Question: How to get/identify unique id in view hierarchy. below is my code snippet fot getChildView(...)
'''
public View getChildView(int groupPosition, final int childPosition, boolean isLastChild, View convertView, ViewGroup parent) {
final ExpandListChild child = (ExpandListChild) getChild(groupPosition, childPosition);
if (convertView == null)
{
LayoutInflater infalInflater = (LayoutInflater) mContext.getSystemService(Context.LAYOUT_INFLATER_SERVICE);
convertView = infalInflater.inflate(R.layout.manage_insurance, null);
}
company = (EditText) convertView.findViewById(R.id.et_CompanyName);
interest = (EditText) convertView.findViewById(R.id.et_Interest);
duration = (EditText) convertView.findViewById(R.id.et_Duration);
btnSave = (Button) convertView.findViewById(R.id.btnSave);
btnDelete = (Button) convertView.findViewById(R.id.btnDelete);
company.setTag(R.id.string_key1, childPosition);
//interest.setTag(childPosition, childPosition);
//duration.setTag(childPosition, childPosition);
btnSave.setTag(R.id.string_key2, childPosition);
//btnDelete.setTag(childPosition, childPosition);
company.setText(child.getCompanyName().toString());
interest.setText(child.getInterest()+"");
duration.setText(child.getDuration()+"");
btnSave.setOnClickListener( new OnClickListener() {
public void onClick(View v) {
int viewtag = (Integer) v.getTag(R.id.string_key2);
if (childPosition == viewtag){
durationValue = (duration.getText().toString().equals("") ? 0.0f : Float.parseFloat(duration.getText().toString()));
interestValue = (interest.getText().toString().equals("") ? 0.0f : Float.parseFloat(interest.getText().toString()));
Log.v("durationValue", "durationValue ======" + durationValue +"========"+ interestValue);
if (checkingForEmptyFields()){
int updatedRows = dbManager.updateInsurance(companyValue, durationValue, 15);
if (updatedRows > 0){
Toast.makeText(mContext, "Successfully updated", Toast.LENGTH_SHORT).show();
mContext.startActivity(new Intent(mContext, InsurancePanelInflator.class));
}
else
{
Toast.makeText(mContext, "Problem occured while updating", Toast.LENGTH_SHORT).show();
}
}
else
{
Toast.makeText(mContext, "Fill Mandatory Fields First", Toast.LENGTH_SHORT).show();
}
}
}
});
'''
Now on click Save button in below image when i getText it always get the bottom row values as all views have same id. Please help me.

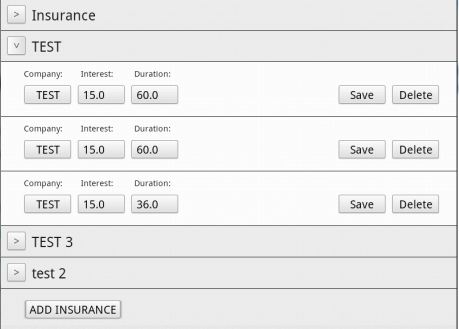
Answer: Oh you are keeping your 'EditText''s in class variables, never do that for 'ListView' items. Doing this will change their reference every time 'getView()' or 'getChildView()' is called and you will end up with dandling reference. Do it like this and you are good to go:
'''
final ExpandListChild child = (ExpandListChild) getChild(groupPosition, childPosition);
if (convertView == null) {
LayoutInflater infalInflater = (LayoutInflater) mContext.getSystemService(Context.LAYOUT_INFLATER_SERVICE);
convertView = infalInflater.inflate(R.layout.manage_insurance, null);
}
final EditText company = (EditText) convertView.findViewById(R.id.et_CompanyName);
final EditText interest = (EditText) convertView.findViewById(R.id.et_Interest);
final EditText duration = (EditText) convertView.findViewById(R.id.et_Duration);
final Button btnSave = (Button) convertView.findViewById(R.id.btnSave);
final Button btnDelete = (Button) convertView.findViewById(R.id.btnDelete);
// no need for tags
company.setText(child.getCompanyName().toString());
interest.setText(child.getInterest()+"");
duration.setText(child.getDuration()+"");
btnSave.setOnClickListener( new OnClickListener() {
public void onClick(View v) {
// no need to test position
durationValue = (duration.getText().toString().equals("") ? 0.0f : Float.parseFloat(duration.getText().toString()));
interestValue = (interest.getText().toString().equals("") ? 0.0f : Float.parseFloat(interest.getText().toString()));
Log.v("durationValue", "durationValue ======" + durationValue +"========"+ interestValue);
if (checkingForEmptyFields()){
int updatedRows = dbManager.updateInsurance(companyValue, durationValue, 15);
if (updatedRows > 0){
Toast.makeText(mContext, "Successfully updated", Toast.LENGTH_SHORT).show();
mContext.startActivity(new Intent(mContext, InsurancePanelInflator.class));
} else {
Toast.makeText(mContext, "Problem occured while updating", Toast.LENGTH_SHORT).show();
}
} else {
Toast.makeText(mContext, "Fill Mandatory Fields First", Toast.LENGTH_SHORT).show();
}
}
});
'''